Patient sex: F
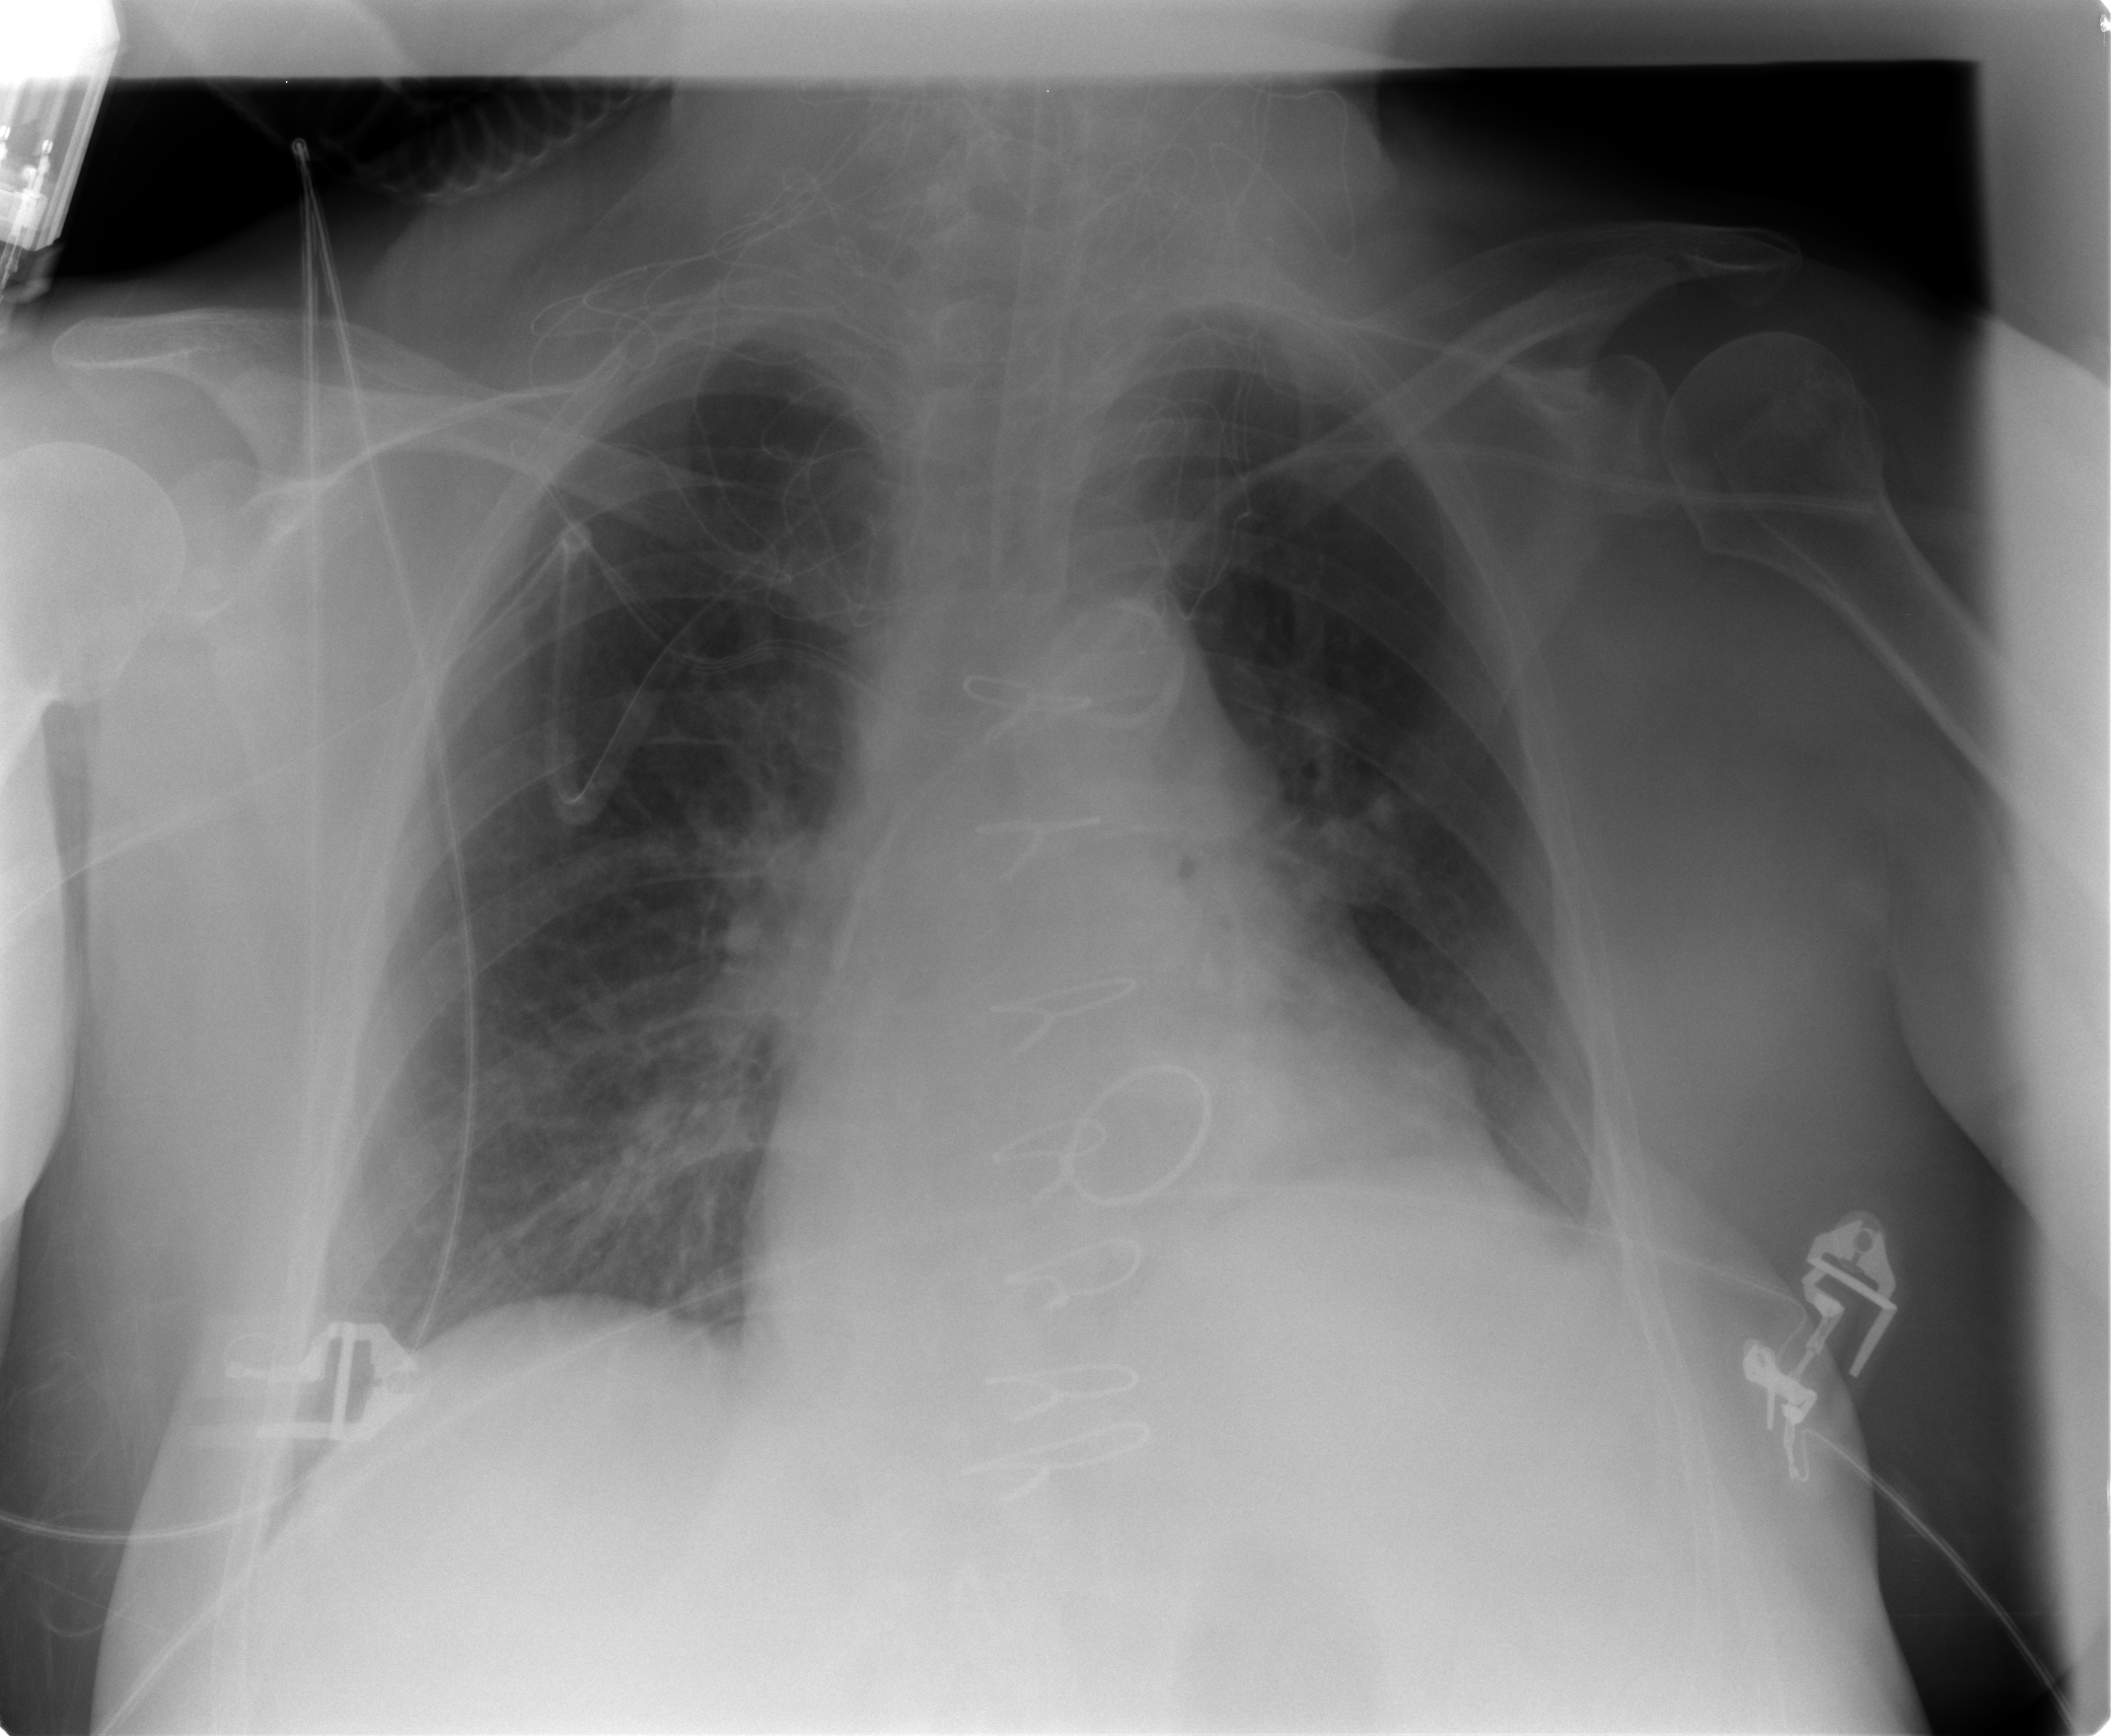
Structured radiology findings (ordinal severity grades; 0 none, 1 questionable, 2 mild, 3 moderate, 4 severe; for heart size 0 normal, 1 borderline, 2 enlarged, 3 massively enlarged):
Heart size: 1
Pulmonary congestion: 1
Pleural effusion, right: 0
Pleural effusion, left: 2
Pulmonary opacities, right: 1
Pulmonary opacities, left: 0
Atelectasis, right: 0
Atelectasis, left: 0